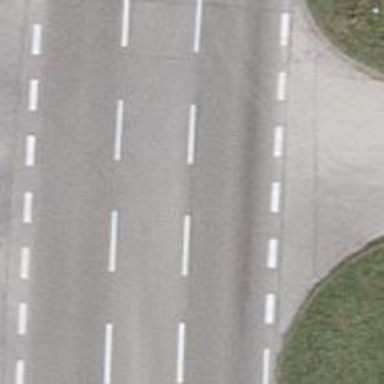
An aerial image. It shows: Asphalt road classified as primary highway.